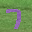
Label: 7